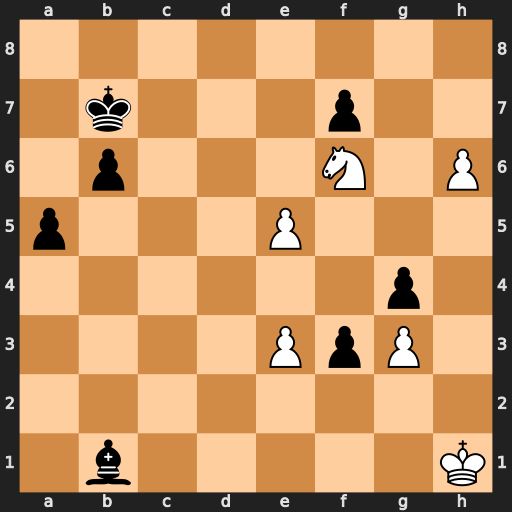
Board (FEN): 8/1k3p2/1p3N1P/p3P3/6p1/4PpP1/8/1b5K
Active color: w
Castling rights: -
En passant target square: -
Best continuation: e6 fxe6 e4 a4 h7